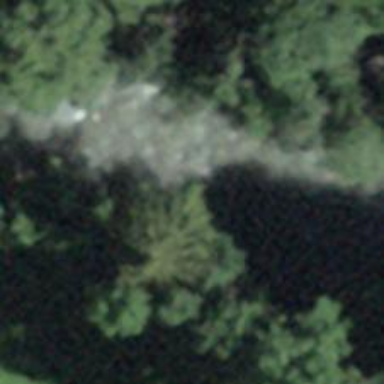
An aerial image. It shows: Path on bridge.